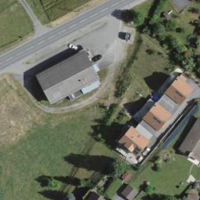
EUNIS habitat code: 55
Species observed at this site:
Sorbus aucuparia